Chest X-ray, PA view. Patient: 65 years old, sex M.
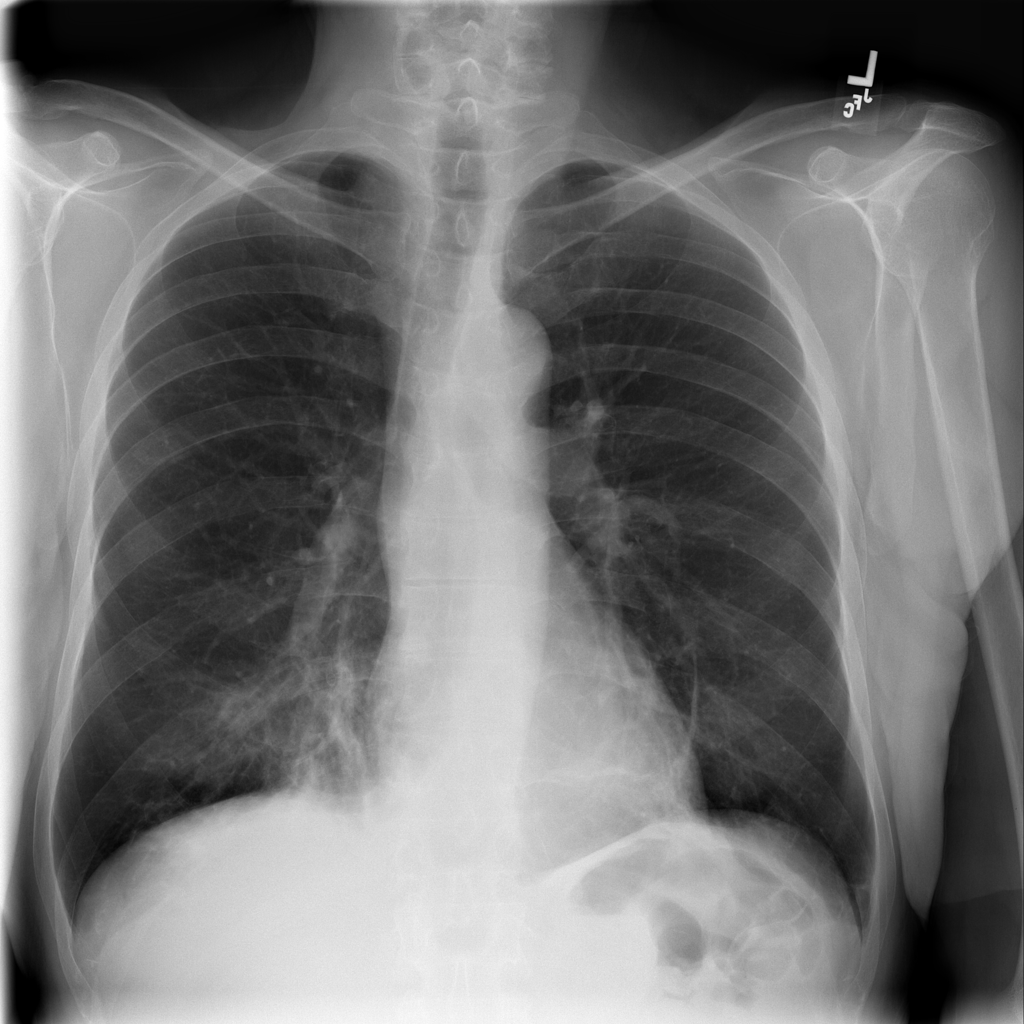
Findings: Fibrosis